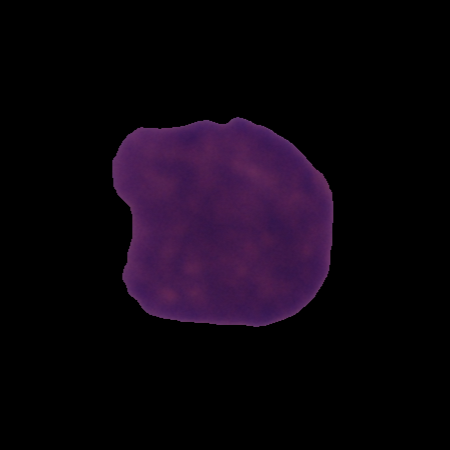
Label: cancer